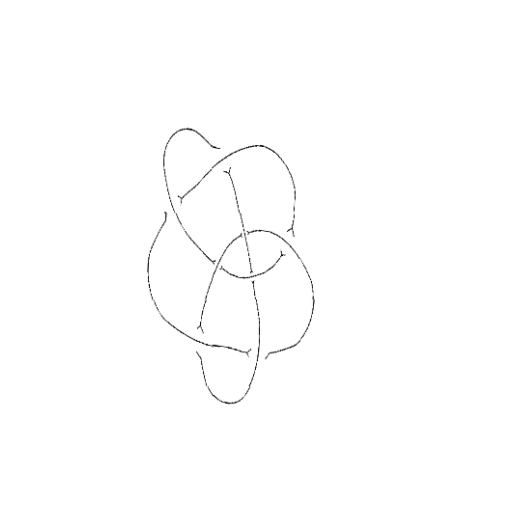
Crossing number: 8